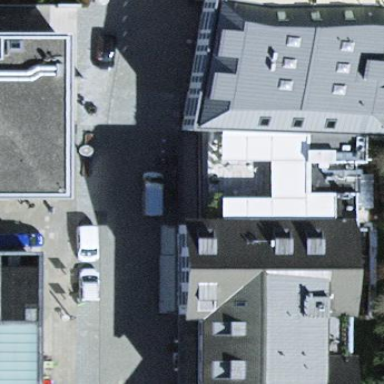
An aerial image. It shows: Retail building.